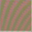
Piece: xx